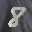
Label: 8